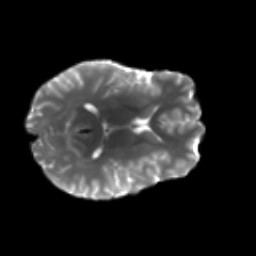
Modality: T2w
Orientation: axial
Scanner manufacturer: siemens
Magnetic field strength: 3 T
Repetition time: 4.16 s
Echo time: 0.0806 s